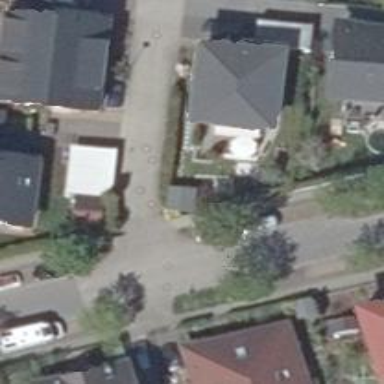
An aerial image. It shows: Living street.